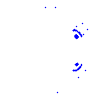
Particle: kaon